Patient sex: M
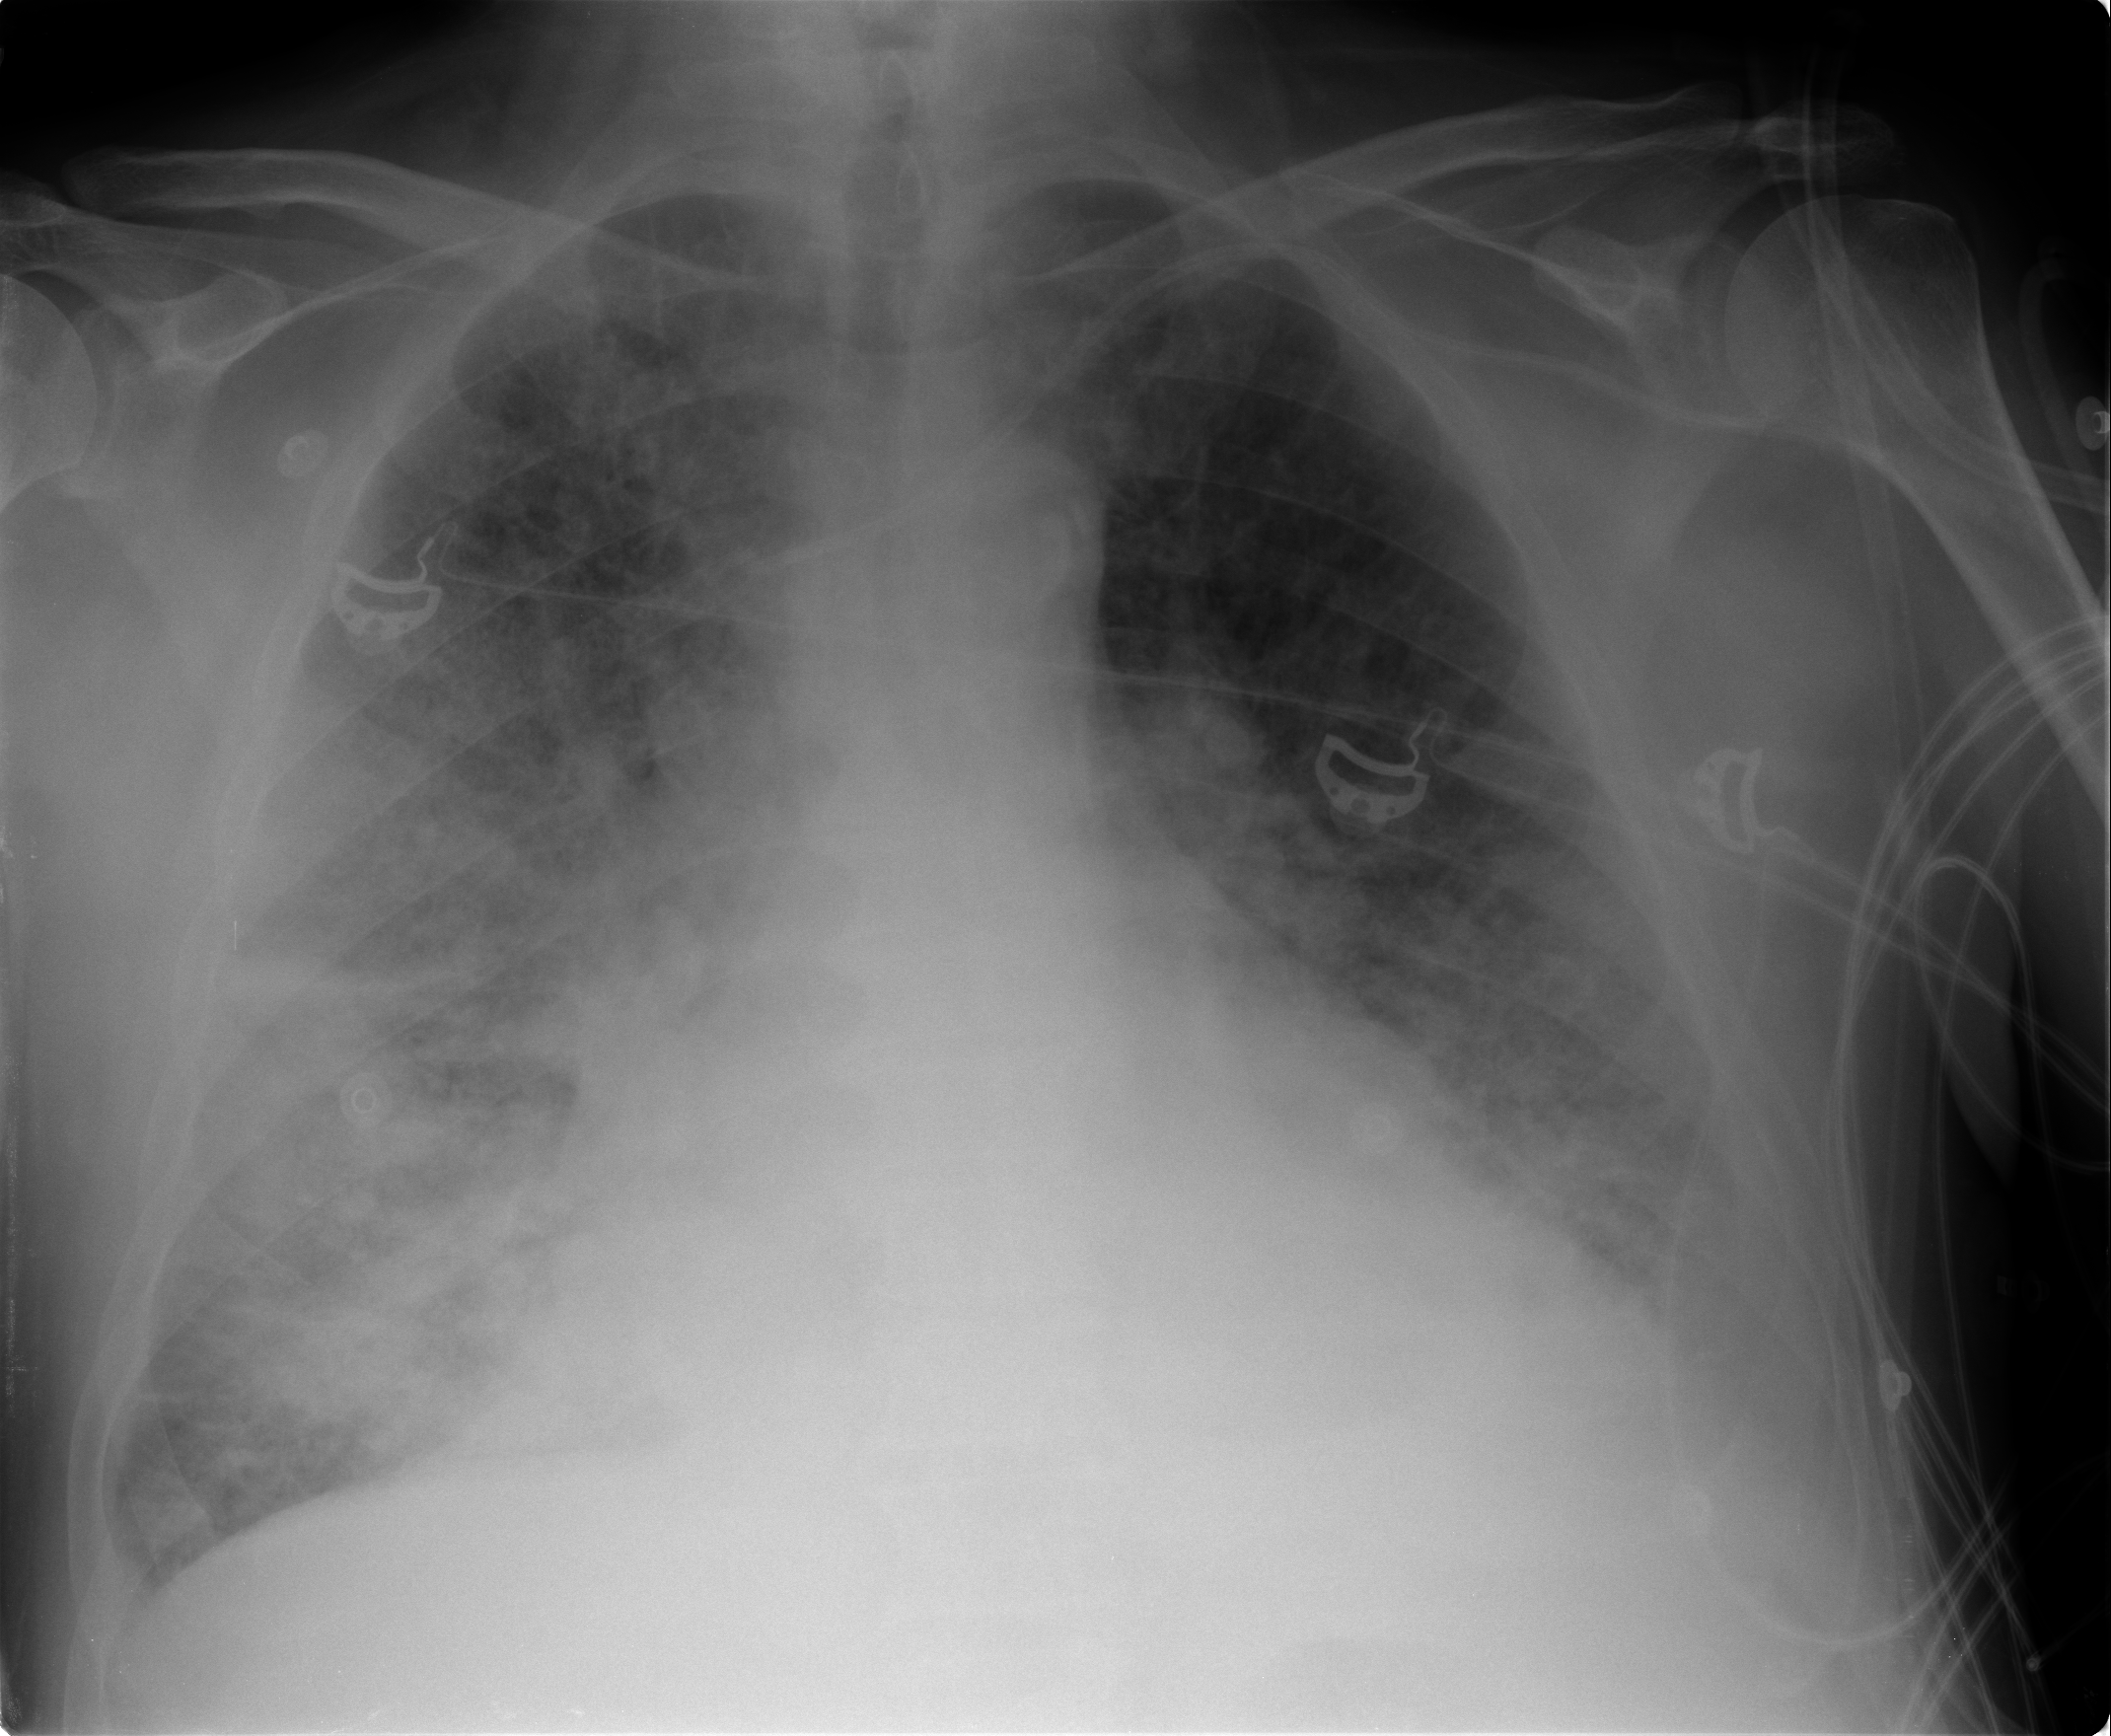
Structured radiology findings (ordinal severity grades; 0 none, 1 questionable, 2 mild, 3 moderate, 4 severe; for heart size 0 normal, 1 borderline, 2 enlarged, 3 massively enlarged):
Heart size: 2
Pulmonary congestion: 3
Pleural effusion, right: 2
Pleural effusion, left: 2
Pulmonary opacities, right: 3
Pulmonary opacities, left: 3
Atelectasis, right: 2
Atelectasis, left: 2